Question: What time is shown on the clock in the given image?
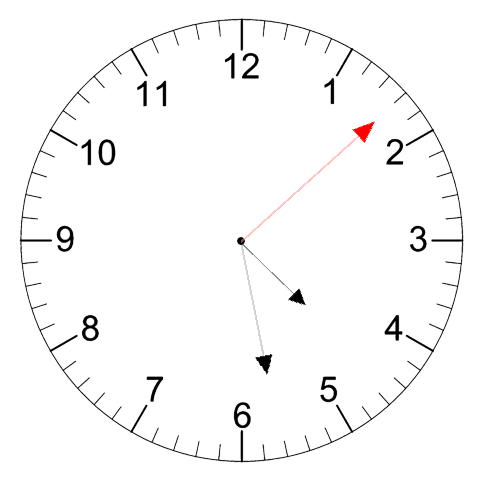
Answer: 04:28:08